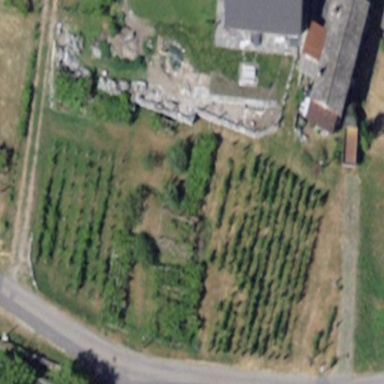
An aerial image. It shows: Vineyard.